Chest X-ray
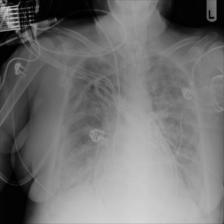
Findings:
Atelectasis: negative
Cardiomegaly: negative
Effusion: positive
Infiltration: positive
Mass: negative
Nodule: negative
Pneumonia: negative
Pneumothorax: negative
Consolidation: negative
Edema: positive
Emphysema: negative
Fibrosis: negative
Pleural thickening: negative
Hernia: negative